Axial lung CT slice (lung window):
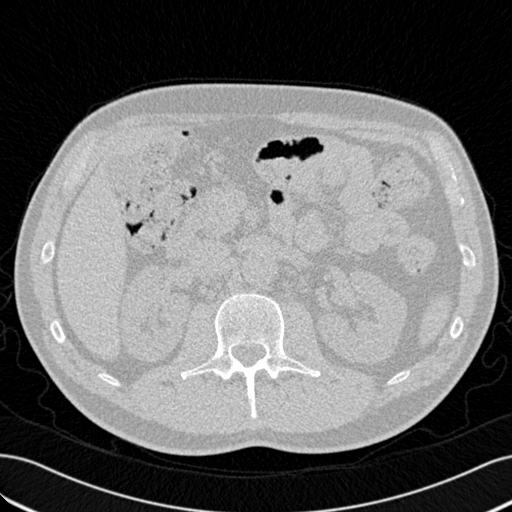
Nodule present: no